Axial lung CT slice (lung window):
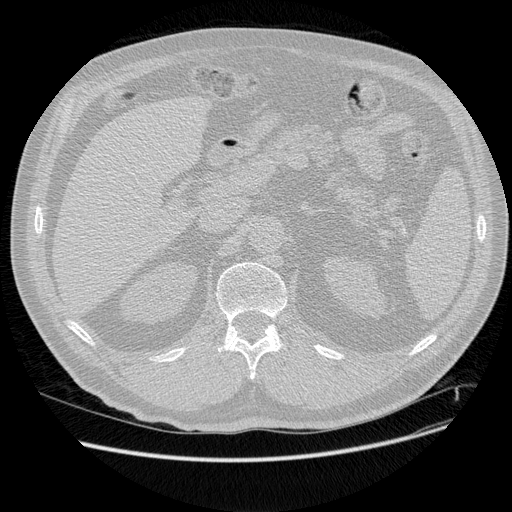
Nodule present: no